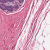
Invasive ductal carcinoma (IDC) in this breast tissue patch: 0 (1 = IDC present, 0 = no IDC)